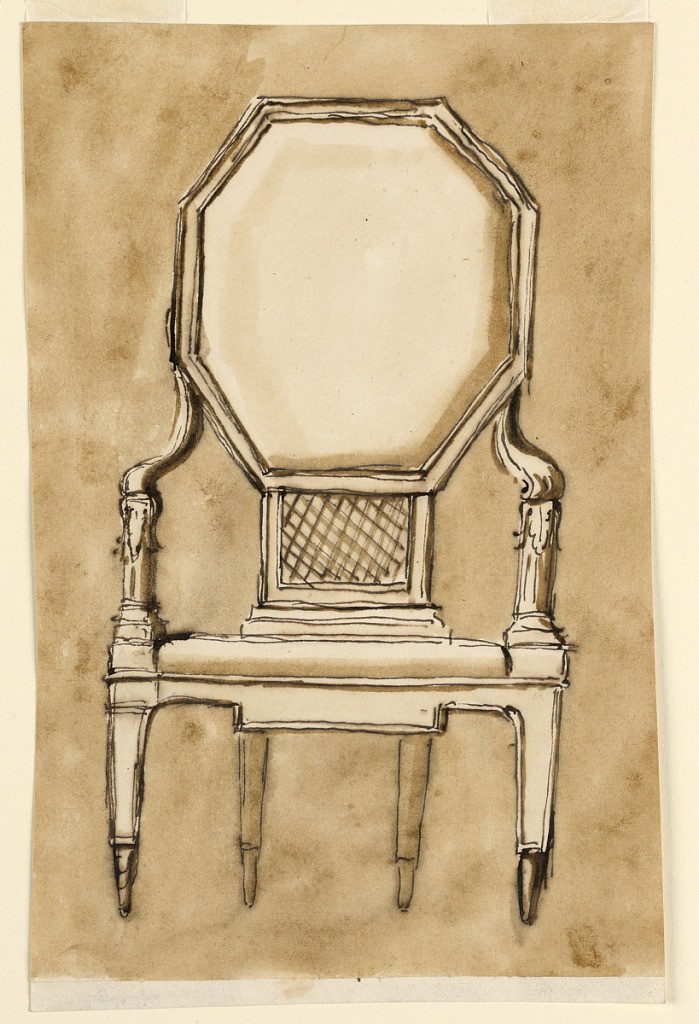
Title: Chair
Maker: Giuseppe Barberi, Italian, 1746–1809
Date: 1780–90
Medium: Pen and brown ink, brush and brown wash, on off-white laid paper, lined
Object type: Drawing
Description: Frontal view of a chair with a large octagonal back, sloping arms terminating in acanthus leaves where the hands would rest, tapered geometric legs, and caning connecting the back to the seat.